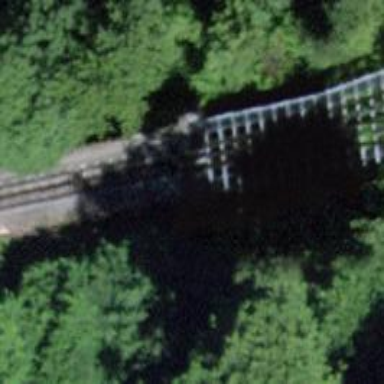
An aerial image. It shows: Funicular railway bridge with one track.